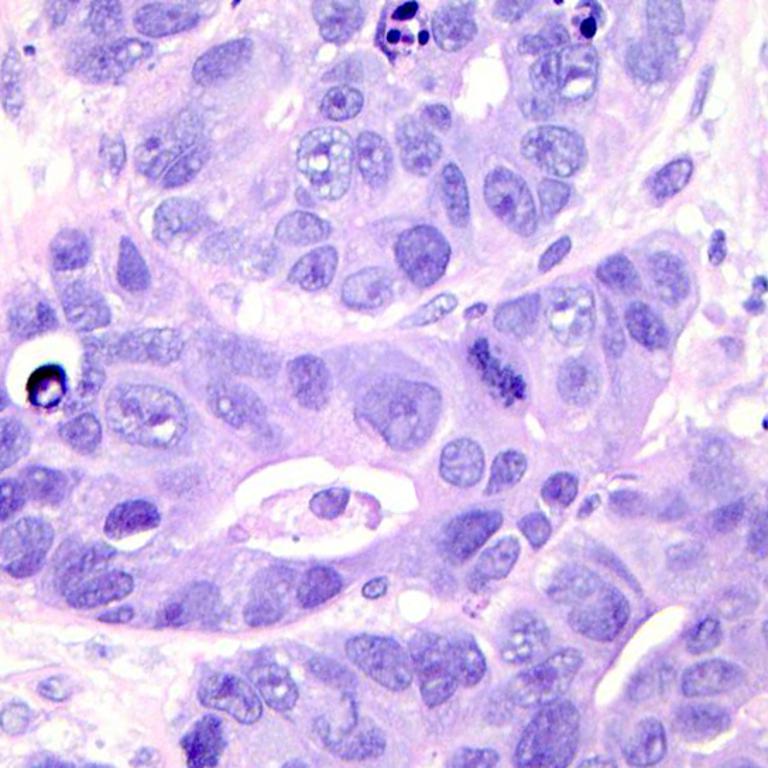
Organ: colon
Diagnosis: adenocarcinomas